Question:
Why does Chrome Developer Tools bottom right hand corner sometimes show a triangle against the CSS source (indicating - if you click on it - the CSS source) as in in my screenshot ...
but sometimes not ... as in in my screenshot.
In other words, how can I tell what is setting height=575px?
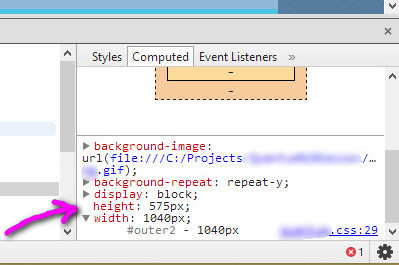
Answer: It looks like in that case the element does not have a specified css height that is being applied to it. It is being computed by the browser based on the size of something that it is contained in such as a container div, the browser window, etc.